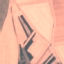
Land use / land cover class: AnnualCrop